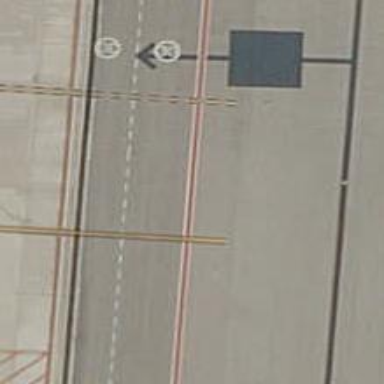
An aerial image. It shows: Airport parking position.